Question: I have installed a MySQL database on a Debian Lenny 5.0 and I am trying to connect to that database remotely using PHP.
This is the way I'm logging in:
'''
$con = mysql_pconnect("MY_IP_ADDRESS","root","MY_PASSWORD");
if (!$con)
die('Could not connect: ' . mysql_error());
'''
and this is the error I get:
'''
Could not connect: Access denied for user 'root'@'li273-10.members.linode.com'
(using password: YES)
'''
Which
To enable remote connections I used this tutorial: <URL>
Another thing I've noticed, in my phpmyadmin on the MySQL side I have this:
'''
Server: localhost via TCP/IP
Server version: 5.0.51a-24+lenny5
Protocol version: 10
User: root@mycooldb
'''
Which I think that localhost has to be my server's IP Address?
What I'm I doing wrong?
Few thing that didnt work from the tutorial:
Saving all rules: 'service iptables save' doesn't work. I get this error:
'''
-bash: service: command not found
'''
Last, when I do mysql -u webadmin -h MY_IP -p I get this:
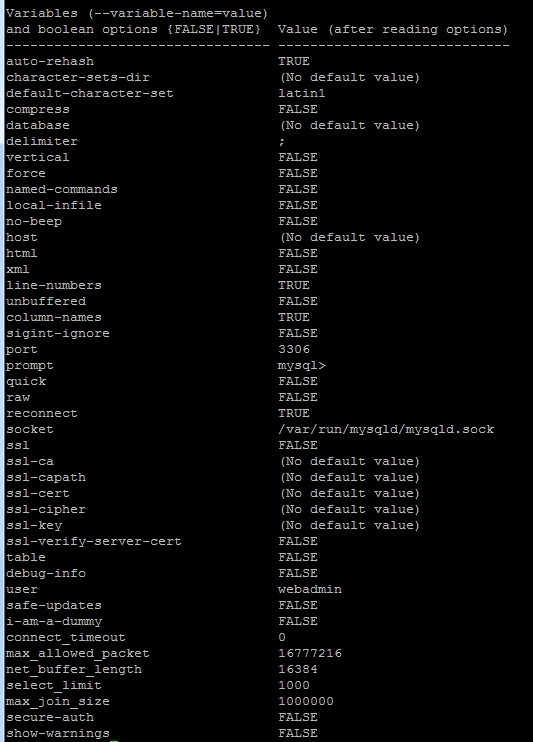
Answer: You need to create a user / permissions for the remote user as well. Likely the root user has permissions defined only as root@localhost.
You'd need to define a user permission like: user@% or user@li273-10.members.linode.com.
<URL>
You probably don't want to give a super user account (root in this case) remote access.
Your hostname is appearing in the authentication line because you actually connect to the db as user@hostname.